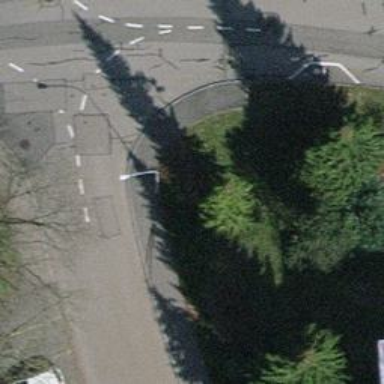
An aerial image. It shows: Sidewalk along the footway.